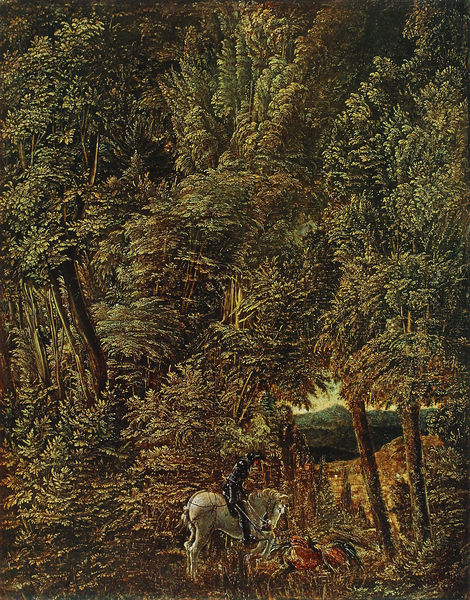
Titel: Der Drachenkampf des hl. Georg
Künstler: Albrecht Altdorfer
Institution: München, Alte Pinakothek
Schlagwörter: baum, blätter, himmel, laub, bäume, grün, landschaft, äste, braun, schwarz, weiss, zeichnung, tier, weg, mensch, wald, pferd, reiter, stämme, schwert, ritter, rüstung, schimmel, blätterdach